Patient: sex M, age 67
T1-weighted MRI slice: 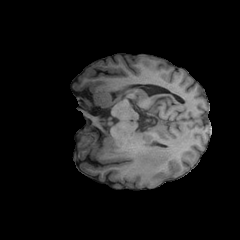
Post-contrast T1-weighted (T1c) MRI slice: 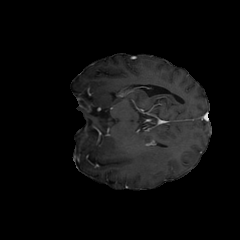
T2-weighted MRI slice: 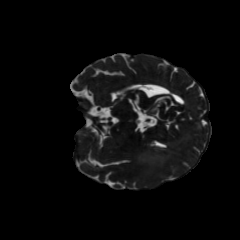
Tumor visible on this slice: no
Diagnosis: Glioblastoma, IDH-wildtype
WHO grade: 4